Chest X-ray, PA view. Patient: 59 years old, sex M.
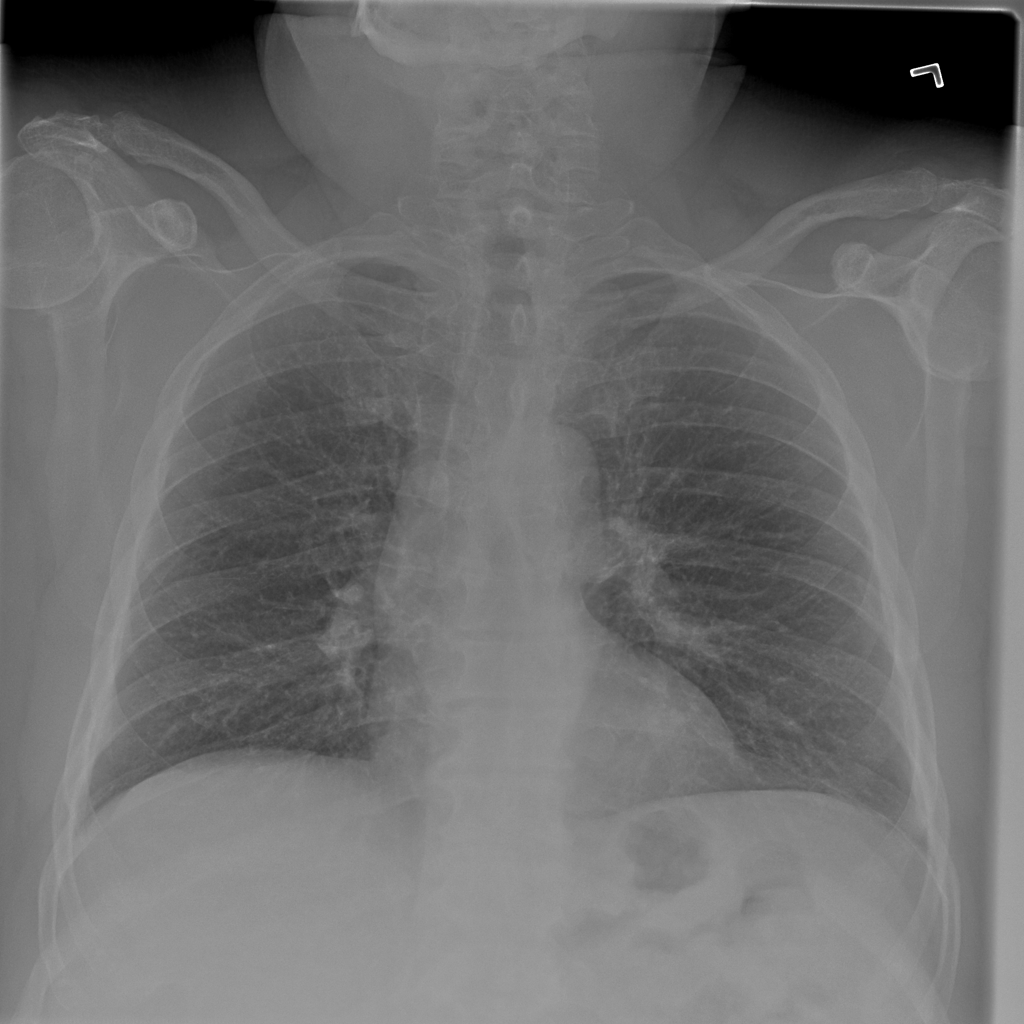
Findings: No Finding